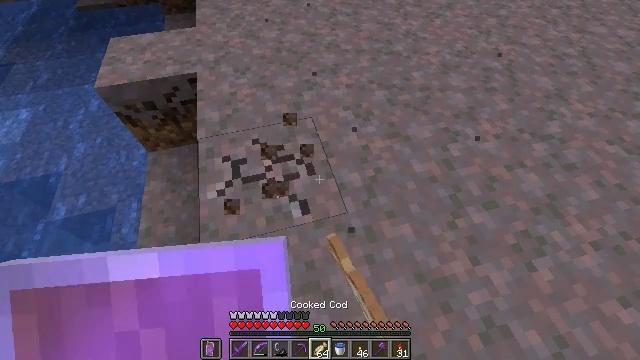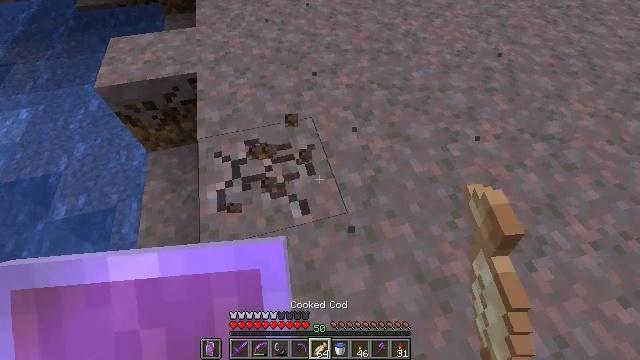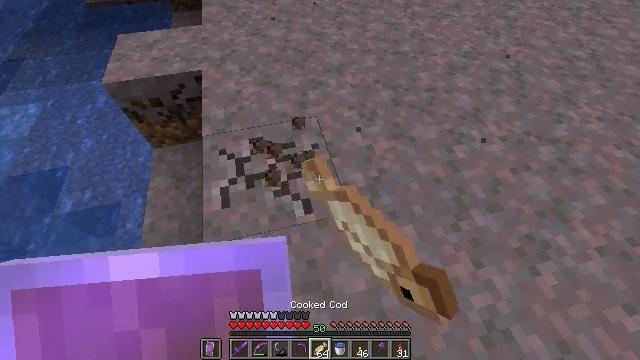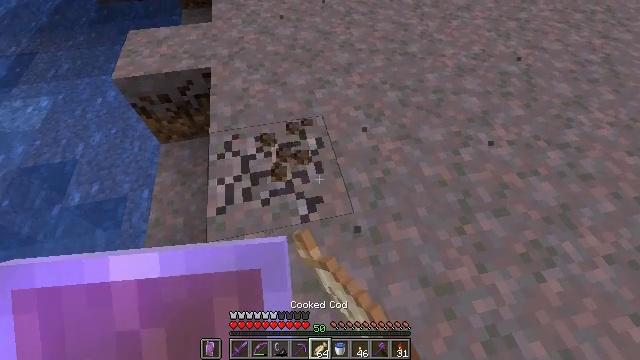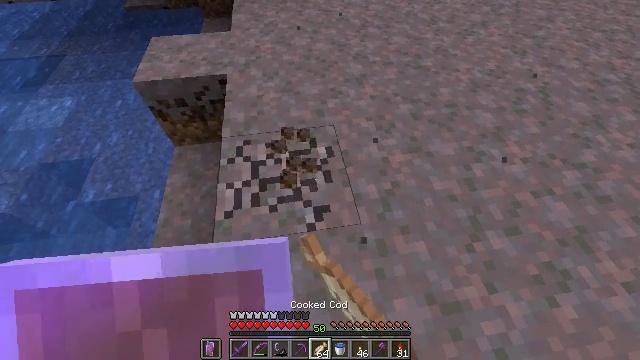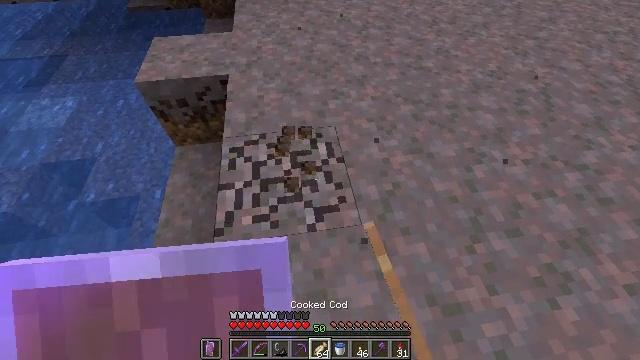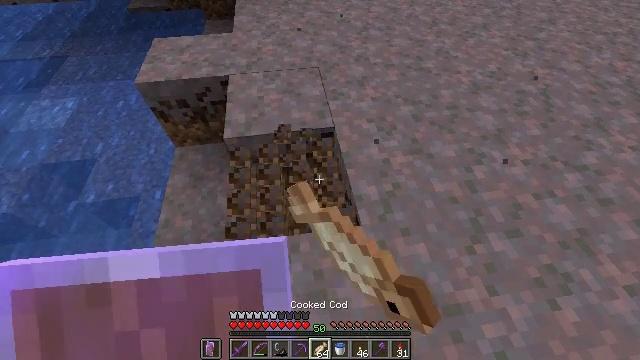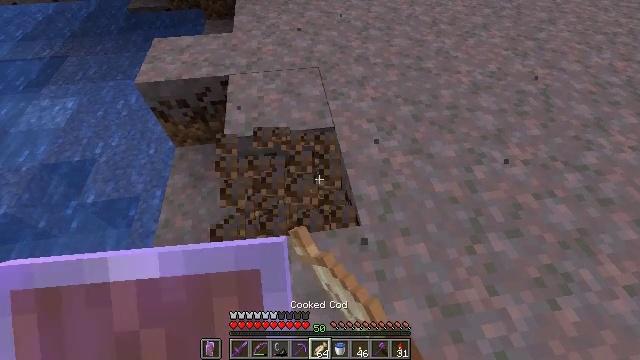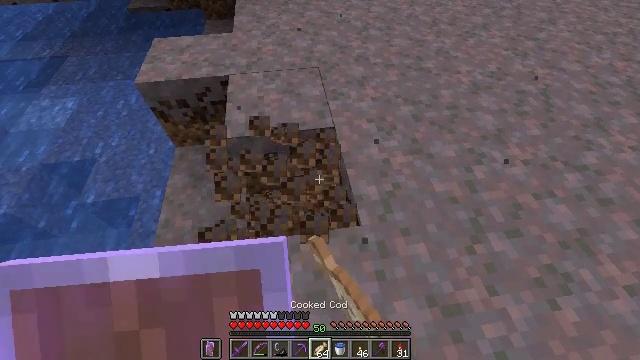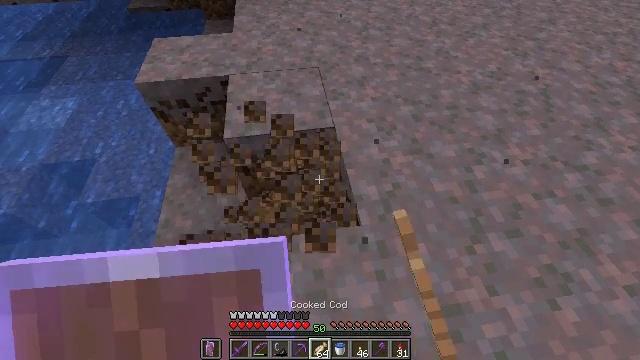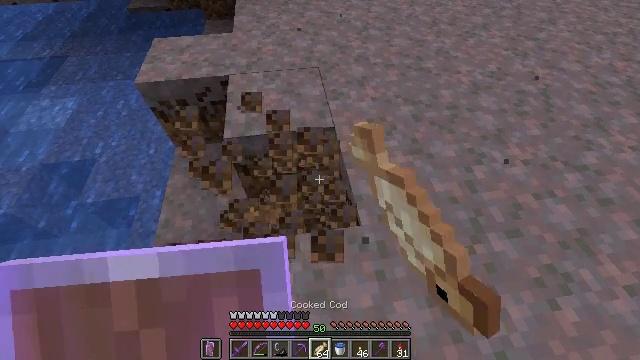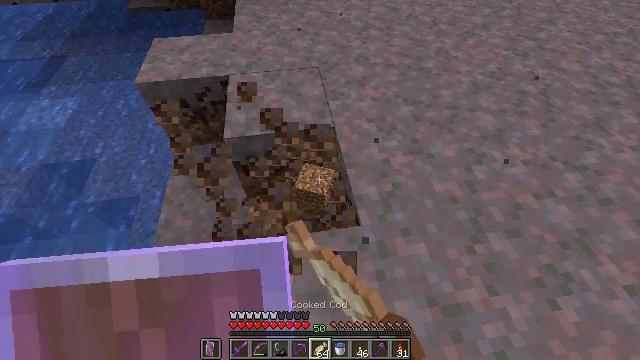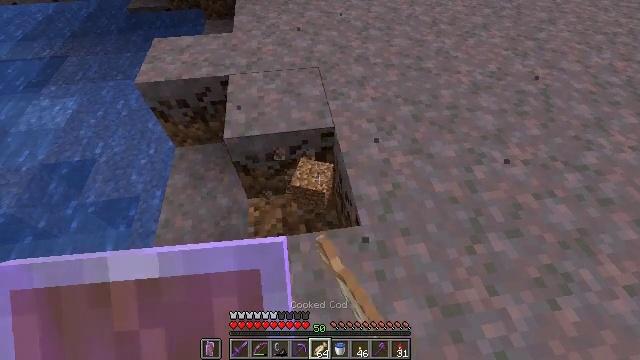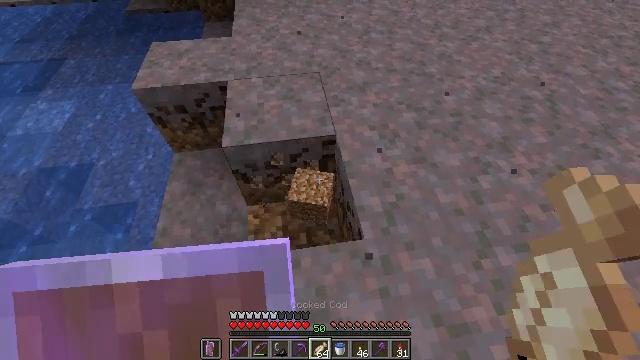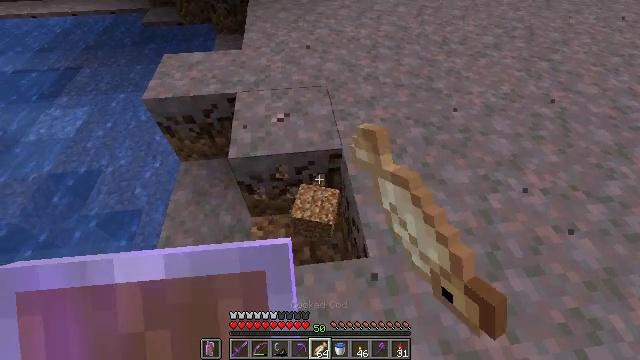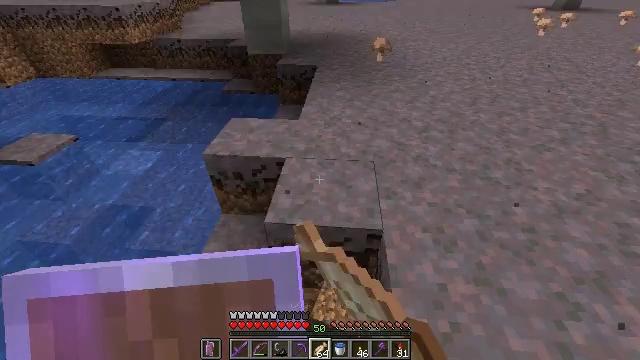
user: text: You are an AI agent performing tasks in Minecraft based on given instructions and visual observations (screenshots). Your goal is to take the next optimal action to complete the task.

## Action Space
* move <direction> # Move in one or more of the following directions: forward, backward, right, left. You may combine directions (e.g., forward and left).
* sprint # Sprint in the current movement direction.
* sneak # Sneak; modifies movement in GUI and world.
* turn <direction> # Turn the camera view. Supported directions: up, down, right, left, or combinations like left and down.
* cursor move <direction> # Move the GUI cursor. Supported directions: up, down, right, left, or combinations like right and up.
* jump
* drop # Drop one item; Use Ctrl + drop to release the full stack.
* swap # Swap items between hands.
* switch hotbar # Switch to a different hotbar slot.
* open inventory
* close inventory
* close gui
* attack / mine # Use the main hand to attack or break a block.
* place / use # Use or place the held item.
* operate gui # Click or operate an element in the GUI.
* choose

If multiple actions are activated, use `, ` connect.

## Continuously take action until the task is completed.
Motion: motion action
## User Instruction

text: Break the mycelium block.
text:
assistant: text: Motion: attack / mine
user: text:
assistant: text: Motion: turn left, attack / mine
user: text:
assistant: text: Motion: turn left, attack / mine
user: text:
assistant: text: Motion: turn left and up, attack / mine
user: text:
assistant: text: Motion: attack / mine
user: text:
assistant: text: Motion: attack / mine
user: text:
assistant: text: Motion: attack / mine
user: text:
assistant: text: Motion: attack / mine
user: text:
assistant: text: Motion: attack / mine
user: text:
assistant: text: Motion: attack / mine
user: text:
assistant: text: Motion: attack / mine
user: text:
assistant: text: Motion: attack / mine
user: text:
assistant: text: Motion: move forward, attack / mine
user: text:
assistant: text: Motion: move forward, turn left and up, attack / mine
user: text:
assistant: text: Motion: move forward, turn left and up
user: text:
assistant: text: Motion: move forward, turn left and up
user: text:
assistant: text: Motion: move forward, turn up
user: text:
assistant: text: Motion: move forward, turn up
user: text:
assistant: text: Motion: move forward, turn up
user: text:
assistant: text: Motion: move forward, turn up
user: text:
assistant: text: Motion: move forward, turn up
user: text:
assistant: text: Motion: turn up
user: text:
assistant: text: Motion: turn right and up
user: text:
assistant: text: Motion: turn up
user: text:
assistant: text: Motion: no_op
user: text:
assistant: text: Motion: turn up
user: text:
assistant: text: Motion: turn right and up
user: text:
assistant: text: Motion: turn right and up
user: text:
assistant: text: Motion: turn up
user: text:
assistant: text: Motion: turn up